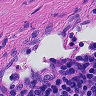
Metastatic tissue present: no